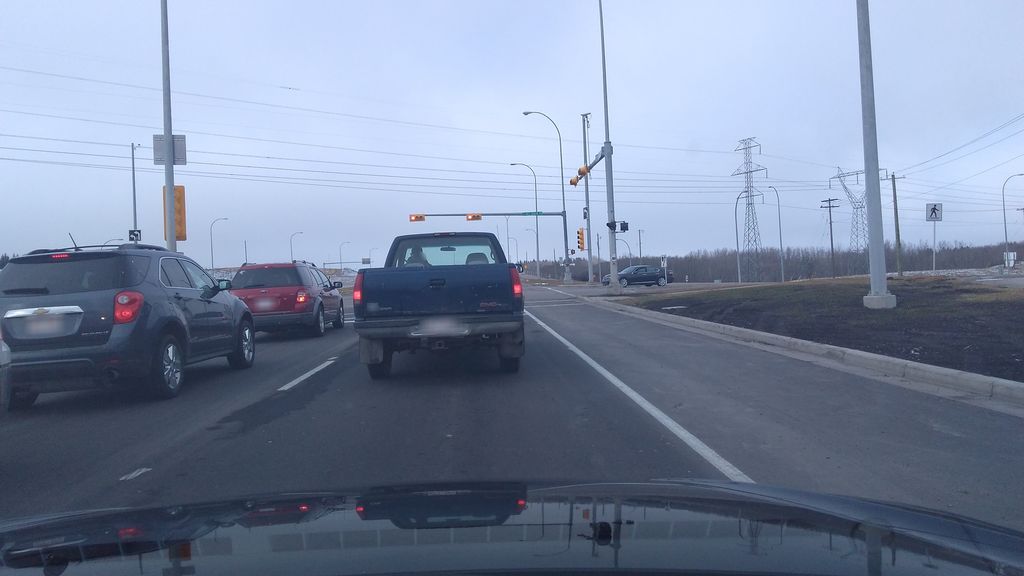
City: calgary